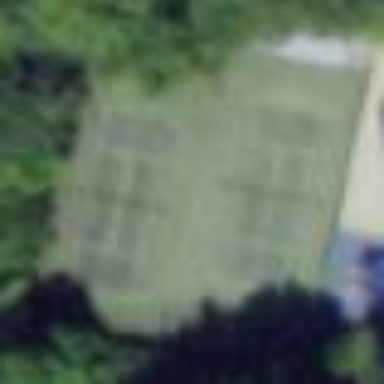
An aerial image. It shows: Tennis court on the leisure land pitch.